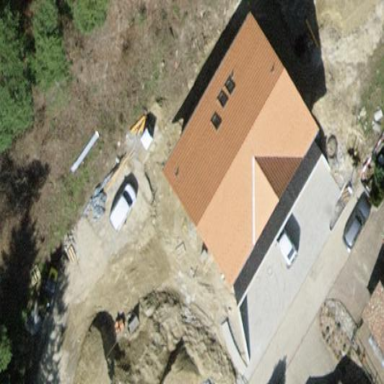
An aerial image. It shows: Kindergarten building.